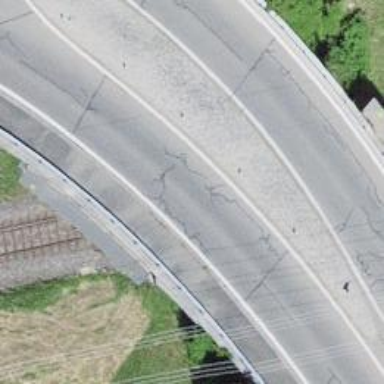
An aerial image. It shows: Bridge on motorway link.